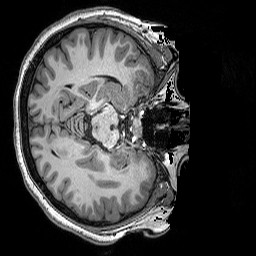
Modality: T1w
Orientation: axial
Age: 18
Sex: female
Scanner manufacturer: siemens
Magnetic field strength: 3 T
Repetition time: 2.5 s
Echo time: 0.00343 s